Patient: sex M, age 72
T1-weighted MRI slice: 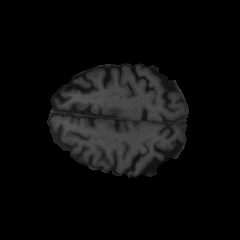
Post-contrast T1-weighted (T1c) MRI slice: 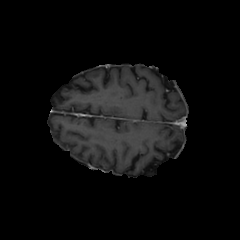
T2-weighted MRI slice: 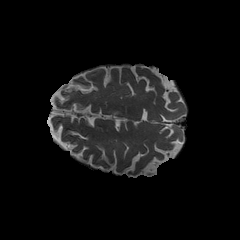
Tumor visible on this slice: no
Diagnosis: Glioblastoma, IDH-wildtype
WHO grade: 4